Question: In Google Chrome when we hit to open developer panel, there is a Console tab where we can enter multi-line javascript code to execute on currently opened web page - as below snapshot.
I can't find such tool in Firefox browser.

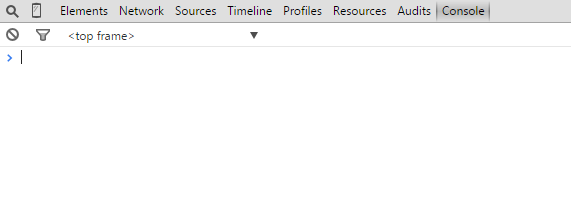
Answer: On Firefox is the same. Just hit click on console tab, go to input panel at the bottom and paste your multi-line code.
Also using + you change line.
<URL>